Question: I have a tiledmap based app and I'm working on getting a sprite to move around on it. However I noticed something as I was working on this. If I run the following code:
'''
float x = 0.0f;
float y = 0.0f;
playerSprite.position = ccp(x,y);
'''
Then my player is actually off the map:

Should I instead be making up for this by positioning my character at:
'''
playerSprite.position = ccp(x + playerSprite.boundingBox.size.width / 2, y + playerSprite.boundingBox.size.height / 2)
'''
Or am I doing something wrong with my map configuration? Should the tile not extend to the full 0,0?
My map is initialized as follows:
'''
// Setup our map
map = [CCTMXTiledMap tiledMapWithTMXFile: @"Map.tmx"];
NSAssert(nil != map, @"Map is nil");
[self addChild: map z: -1];
'''
And the player is initialized width:
'''
[[CCSpriteFrameCache sharedSpriteFrameCache] addSpriteFramesWithFile: @"SpriteTest.plist"];
CCSpriteBatchNode *spriteSheet = [CCSpriteBatchNode batchNodeWithFile:@"SpriteTest.png"];
[self addChild: spriteSheet];
self.playerSprite = [CCSprite spriteWithSpriteFrameName: @"cyanWalkHorizontal1.png"];
[spriteSheet addChild: self.playerSprite];
self.playerSprite.position = ccp(0,0);
'''
So, overall i'm just wondering if im doing the initialization wrong, of it I should be accounting for the sprites width/height when positioning it.
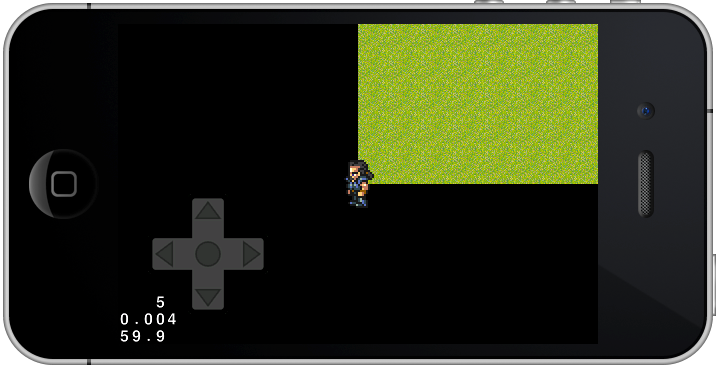
Answer: <URL>
> anchorPoint is the point around which all transformations and
positioning manipulations take place. It's like a pin in the node
where it is "attached" to its parent. The anchorPoint is normalized,
like a percentage. (0,0) means the bottom-left corner and (1,1) means
the top-right corner. But you can use values higher than (1,1) and
lower than (0,0) too. The default anchorPoint is (0,0). It starts in
the bottom-left corner. CCSprite and other subclasses have a different
default anchorPoint.
CCSprite's default anchor point is (0.5, 0.5) - in the center of the sprite.